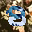
Label: 8